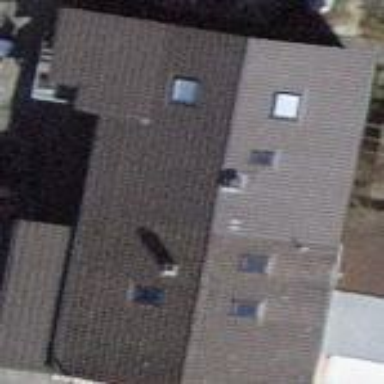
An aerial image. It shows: Building with tiled roof.